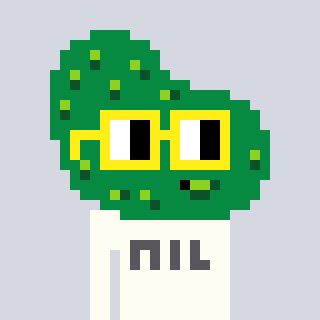
a pixel art character with square yellow glasses, a pickle-shaped head and a grayscale-colored body on a cool background